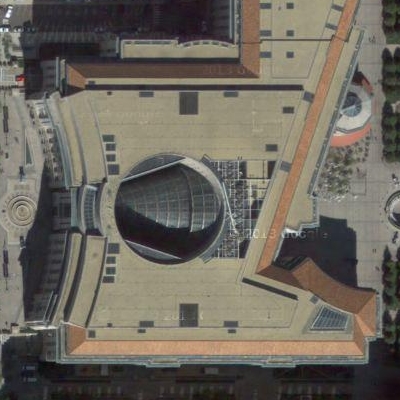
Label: cIndustry